Question: IntelliJ Idea 12's android UI builder is giving render error every time I drag and drop a 'Switch' to the 'Layout'.Every other widget is working fine.Is this a bug.If yes,any work around?

update: Here's the link for error image - <URL>
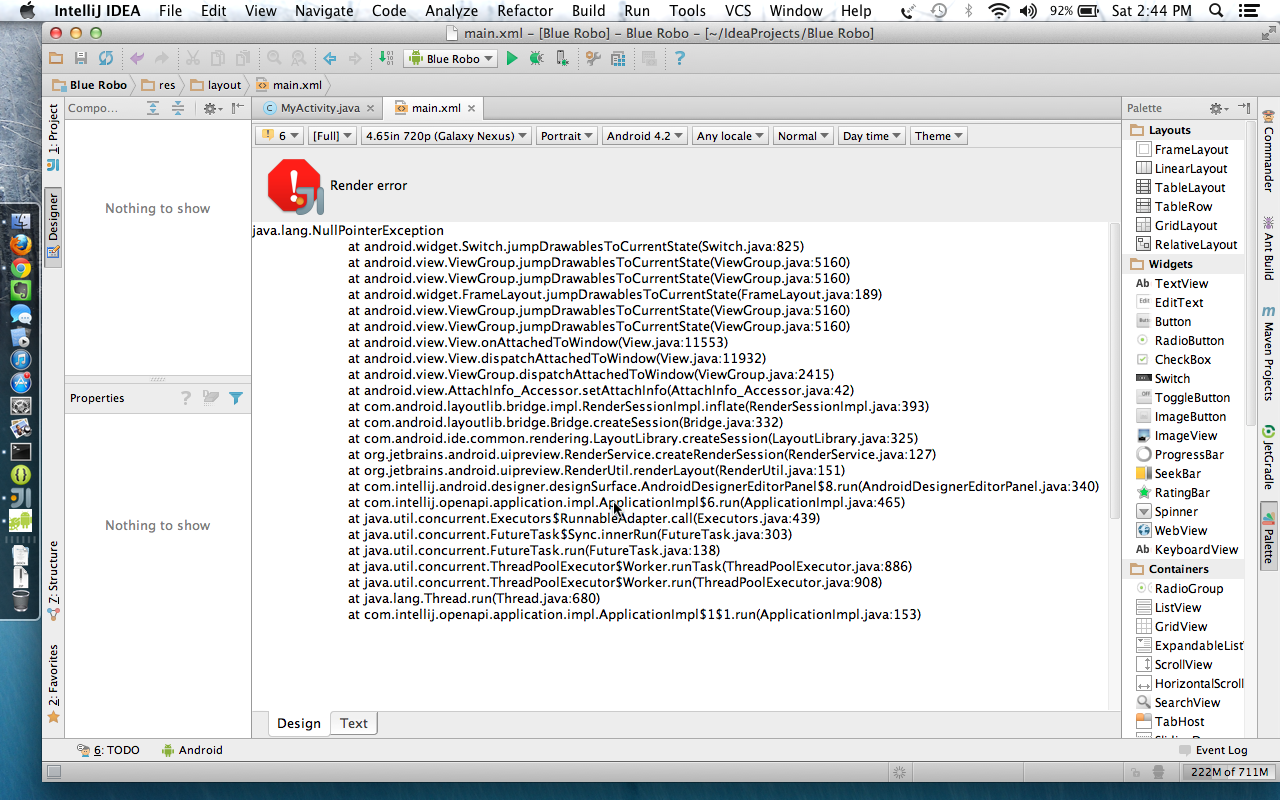
Answer: This error occurs because you didn't select a 'Theme' and is not specific to IDEA. I'm pretty sure you will have the same error with eclipse ADT.
As a : select a theme.